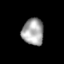
Tissue: skin
Cell type: Epithelial cells
Senescence score: 0.8948
Nuclear area (px): 561
Mean DAPI intensity: 165.342